Question: I have this MySQL query that I want to optimize:
'''
SELECT r.WarehouseLocation,sum(sir.qty)
FROM repairableissue as r
INNER JOIN SIR ON r.sirno=sir.sirno
AND r.region=sir.region
AND r.ItemName=sir.Itemdesc
AND r.SerialNo=sir.Serialno
WHERE r.status='Pending'
GROUP BY r.warehouseLocation
'''
How do I optimize this query? I read about optimization and found out that indexes might help but still could not achieve the desired performance.
Which index should be used and which should be removed?
Below is the explain of query:

'''
CREATE TABLE 'repairableissue' (
'Vendor' varchar(40) NOT NULL,
'ItemName' varchar(200) NOT NULL,
'SerialNo' varchar(50) NOT NULL,
'person' varchar(200) NOT NULL,
'siteid' varchar(10) NOT NULL,
'invuser' varchar(50) NOT NULL,
'region' varchar(50) NOT NULL,
'id' int(11) NOT NULL AUTO_INCREMENT,
'Dated' date NOT NULL,
'Sirno' varchar(50) NOT NULL,
'status' varchar(30) NOT NULL DEFAULT 'Pending',
'trackthrough' varchar(30) NOT NULL,
'reason' varchar(100) NOT NULL,
'ckh' timestamp NOT NULL DEFAULT CURRENT_TIMESTAMP ON UPDATE CURRENT_TIMESTAMP,
'WarehouseType' varchar(20) NOT NULL,
'WarehouseLocation' varchar(20) NOT NULL,
PRIMARY KEY ('id'),
UNIQUE KEY 'id' ('id'),
KEY 'I1' ('status'),
KEY 'ind2' ('ItemName'),
KEY 'ind3' ('region'),
KEY 'ind5' ('SerialNo'),
KEY 'ind4' ('Sirno')
) ENGINE=MyISAM AUTO_INCREMENT=63029 DEFAULT CHARSET=latin1
'''
'''
CREATE TABLE 'sir' (
'SirNo' varchar(50) NOT NULL,
'SiteId' varchar(80) NOT NULL,
'Vendor' varchar(70) NOT NULL,
'Type' varchar(15) NOT NULL,
'ItemDesc' varchar(200) NOT NULL,
'ItemCode' varchar(25) NOT NULL,
'SerialNo' varchar(50) NOT NULL,
'Unit' varchar(15) NOT NULL,
'AssetCode' varchar(50) NOT NULL,
'Qty' decimal(11,0) NOT NULL,
'Region' varchar(15) NOT NULL,
'Status' varchar(20) NOT NULL DEFAULT 'Installed',
'FaultInfo' varchar(100) NOT NULL DEFAULT 'date()',
'chk' timestamp NOT NULL DEFAULT CURRENT_TIMESTAMP ON UPDATE CURRENT_TIMESTAMP,
'Phase' varchar(15) NOT NULL,
'Category' varchar(200) NOT NULL,
'Issue_Vendor' varchar(30) NOT NULL,
'AssetName' varchar(150) NOT NULL,
'Ownership' varchar(20) NOT NULL,
'Dated' date NOT NULL,
'PersonName' varchar(150) NOT NULL,
'Remarks' varchar(300) NOT NULL,
'po' varchar(100) NOT NULL,
'invuser' varchar(50) NOT NULL,
'id' int(11) NOT NULL AUTO_INCREMENT,
'grnno' varchar(30) NOT NULL,
'WarehouseType' varchar(20) NOT NULL,
'WarehouseLocation' varchar(20) NOT NULL,
'mainpartserial' varchar(200) NOT NULL,
PRIMARY KEY ('Vendor','Type','ItemCode','ItemDesc','SerialNo','Ownership','SirNo','Region','WarehouseType','WarehouseLocation','po','Qty','id'),
KEY 'id' ('id'),
KEY 'ind4' ('ItemDesc'),
KEY 'ind6' ('SerialNo'),
KEY 'ind7' ('SerialNo')
) ENGINE=MyISAM AUTO_INCREMENT=228007 DEFAULT CHARSET=latin1
'''
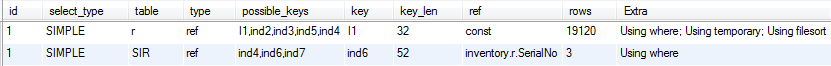
Answer: One <URL> index on 'r.status' + 'r.warehouseLocation', in that order.
One multi-column index on 'sir.sirno' + 'sir.region' + 'sir.Itemdesc' + 'sir.Serialno', in order of most cardinality to least cardinality, with 'sir.qty' tacked on the end.
This assumes the fields are small enough to fit (combined) into an index.
Still, join seeks are unavoidable. The number of records that match 'r.status='Pending'' is going to dictate the speed of this query.